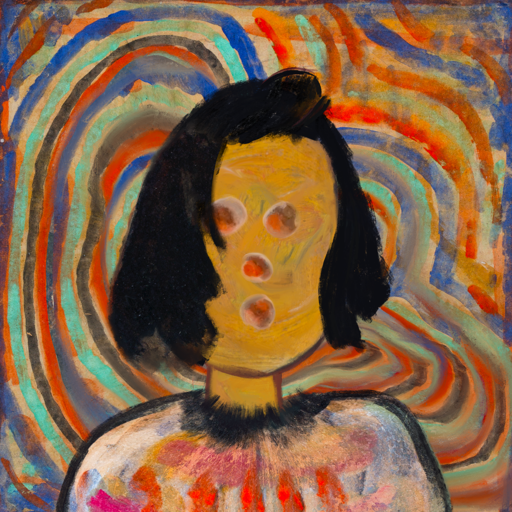
Background: Sisters, Head And Neck Front: After_Raid, Face Front: Rupkatha, Bust: Childish, Hair Front: Mosgoul, Head Accessory: Blank, Second Necklace: Blank, Necklace: Blank, Baby: Blank